Aerial crown-view tile of a tropical tree (Barro Colorado Island, Panama), acquired 20250818:
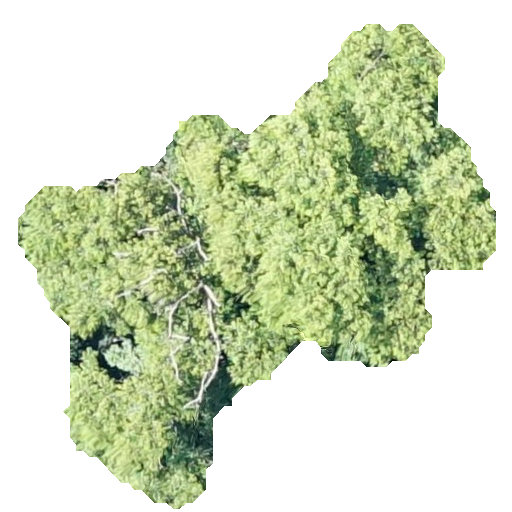
Species: Guazuma ulmifolia
GBIF accepted scientific name: Guazuma ulmifolia
Crown area: 173.62 m²